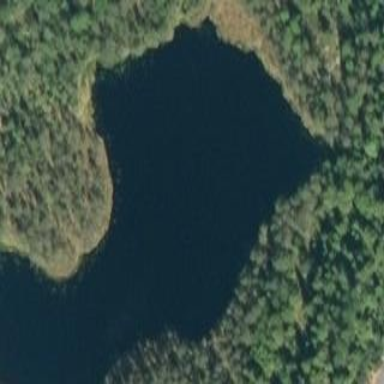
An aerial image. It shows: Lake with natural water.